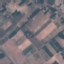
Land use / land cover class: PermanentCrop